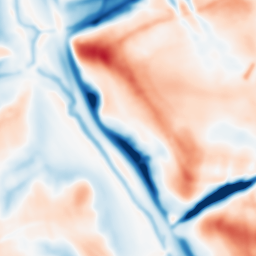
Category: multiscale
Decomposition family: dog_multiscale
Decomposition parameters: sigma_ratio: 1.4
n_scales: 6
base_sigma: 2
Upsampling method: bicubic_3x
Upsampling parameters: scale: 3
Upsampling scale: 3